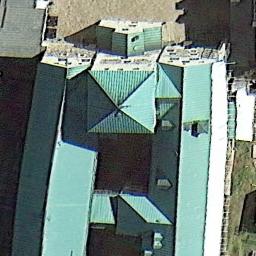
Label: palace